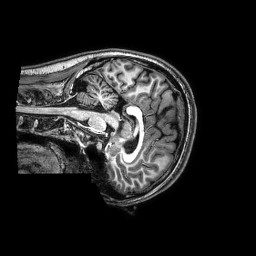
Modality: T1w
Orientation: sagittal
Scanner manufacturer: philips
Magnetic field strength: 3 T
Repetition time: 0.008 s
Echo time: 0.003566 s